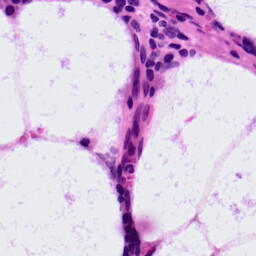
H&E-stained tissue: LymphNode